The plot is a Hilbert-envelope spectrum of a rotating bearing's acceleration signal, annotated with the bearing's characteristic defect frequencies. Based on the visible evidence, which condition applies: normal, inner_race, outer_race, ball?
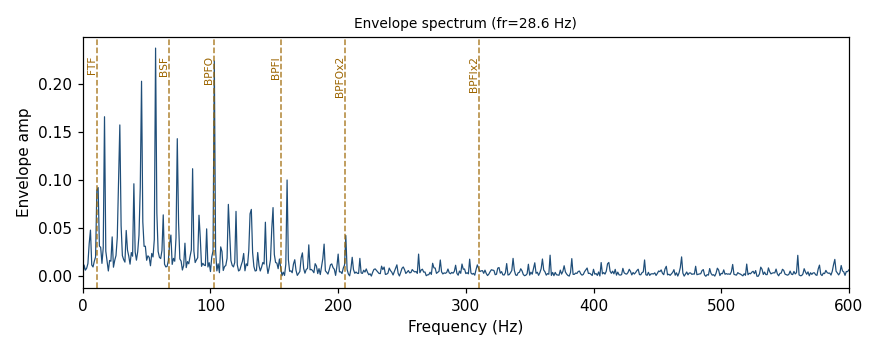
Answer: outer_race